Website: walmart
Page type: newsletter-management
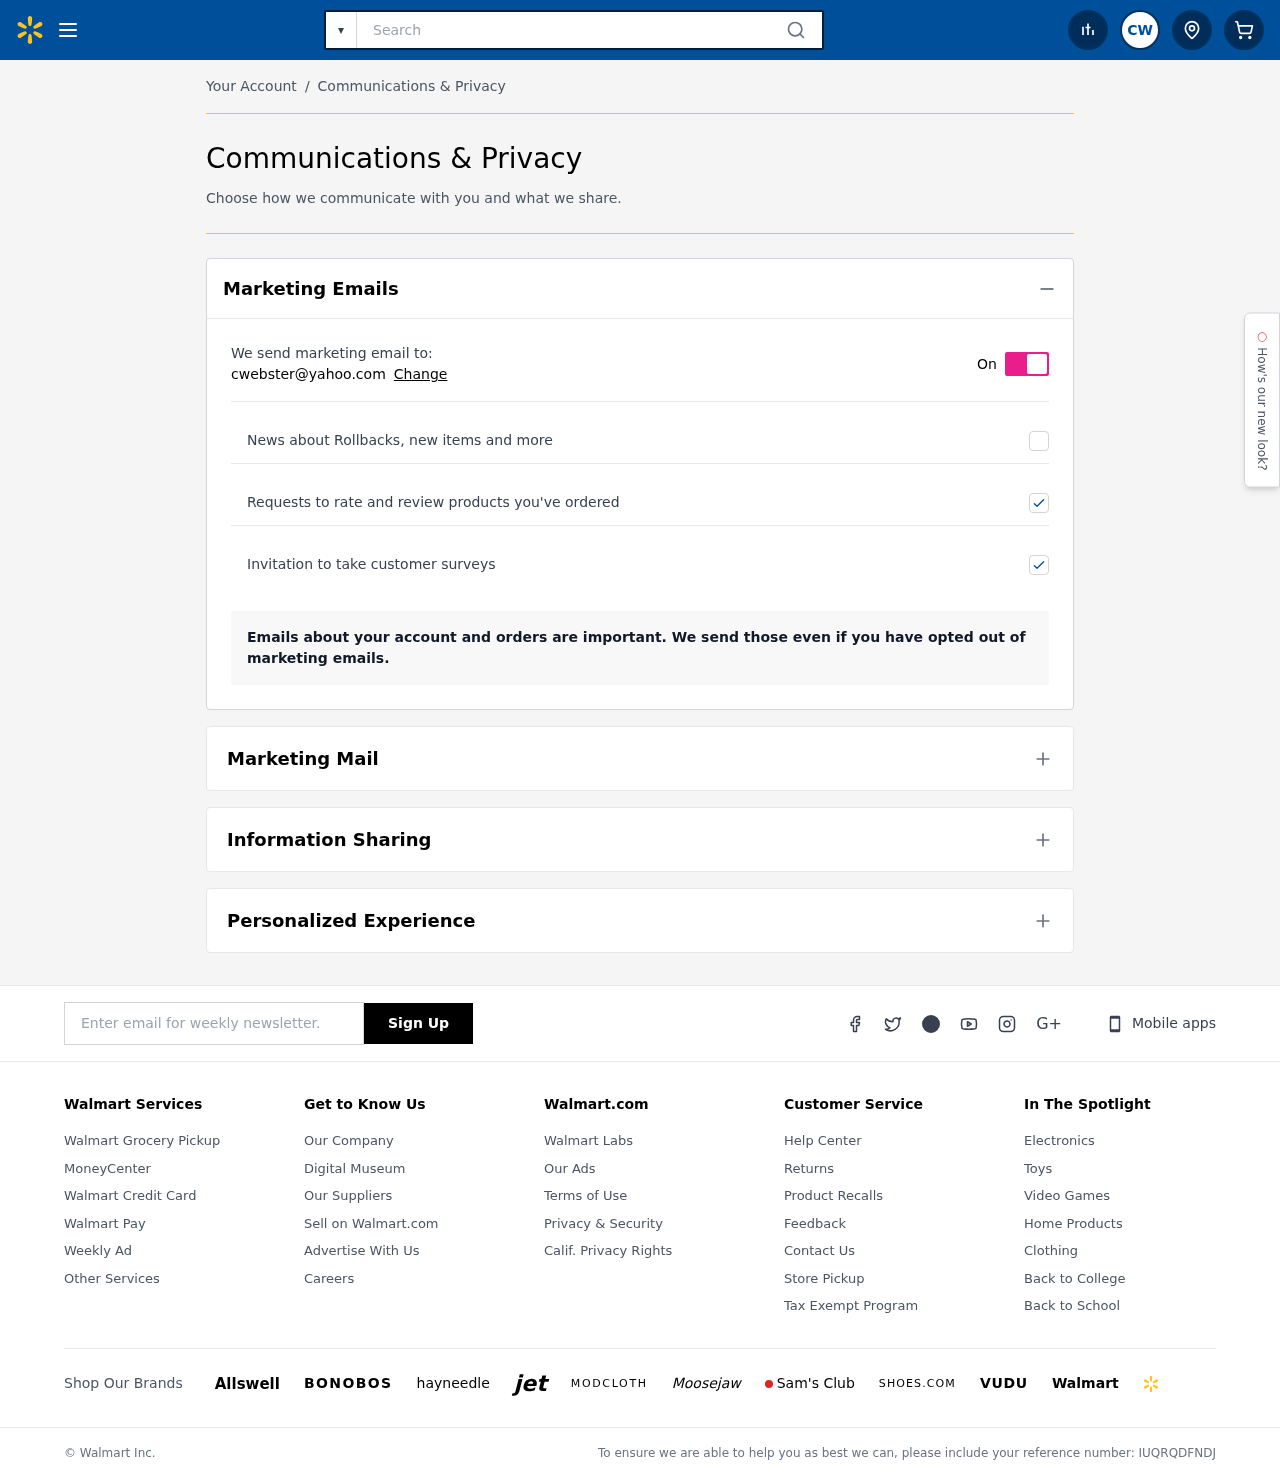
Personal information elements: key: PII_EMAIL
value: cwebster@yahoo.com
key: PII_INITIALS
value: CW
Search elements: key: HEADER_SEARCH
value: Search